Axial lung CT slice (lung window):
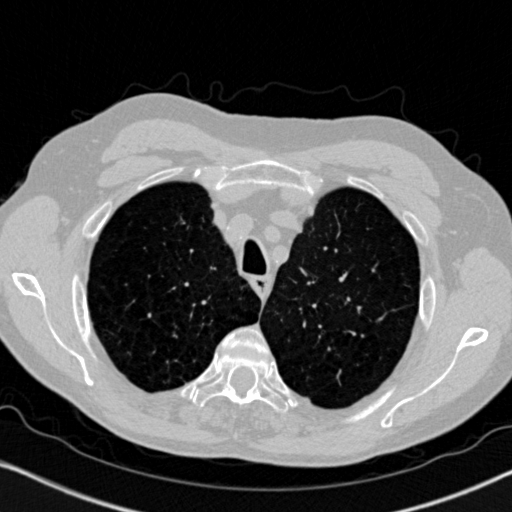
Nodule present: no